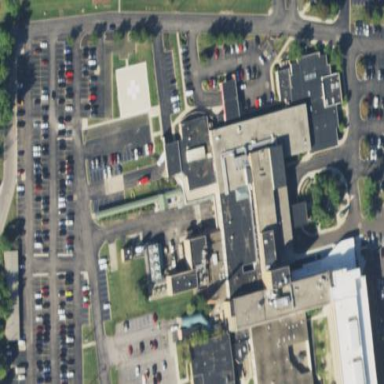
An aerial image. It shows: Hospital.